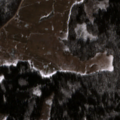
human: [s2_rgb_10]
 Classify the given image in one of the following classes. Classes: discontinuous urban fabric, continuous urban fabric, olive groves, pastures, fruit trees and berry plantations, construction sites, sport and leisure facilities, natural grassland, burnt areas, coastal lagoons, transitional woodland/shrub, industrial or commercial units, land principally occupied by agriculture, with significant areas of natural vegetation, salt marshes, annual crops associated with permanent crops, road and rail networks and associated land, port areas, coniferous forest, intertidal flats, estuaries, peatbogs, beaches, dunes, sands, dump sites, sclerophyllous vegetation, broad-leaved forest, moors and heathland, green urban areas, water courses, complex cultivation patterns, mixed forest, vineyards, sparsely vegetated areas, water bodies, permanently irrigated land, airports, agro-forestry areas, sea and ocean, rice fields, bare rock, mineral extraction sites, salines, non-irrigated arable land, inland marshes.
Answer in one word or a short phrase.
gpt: pastures, broad-leaved forest, mixed forest, transitional woodland/shrub